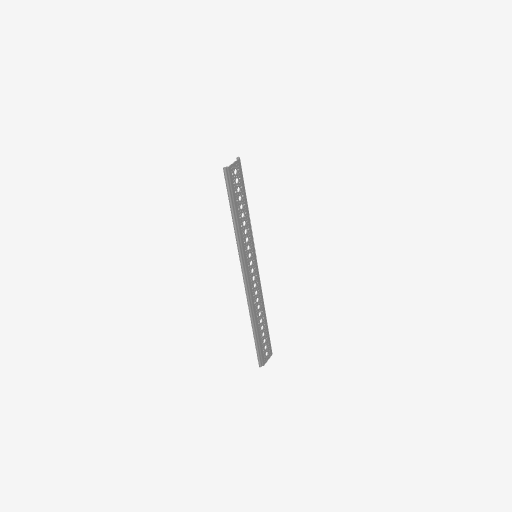
Part: RailChannel25H